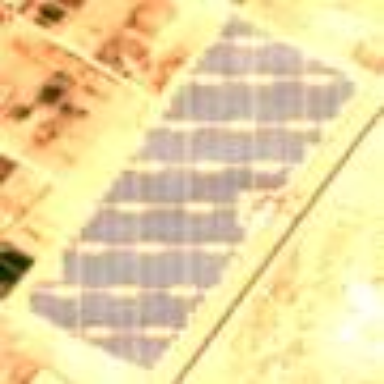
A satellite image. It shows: Solar photovoltaic power plant surrounded by fence.